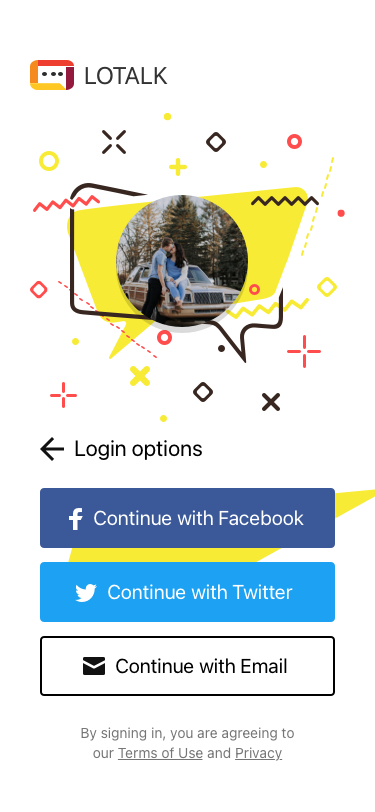
Text in this UI design:
By signing in, you are agreeing to our Terms of Use and Privacy Policy.
Continue with Email
Continue with Twitter
Continue with Facebook
Login options
LOTALK